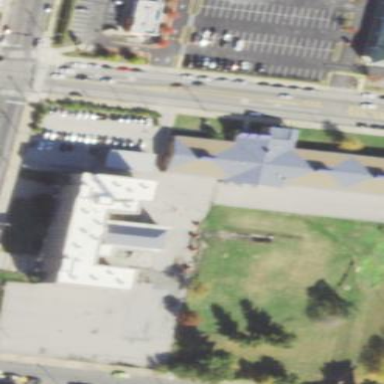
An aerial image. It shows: School.